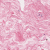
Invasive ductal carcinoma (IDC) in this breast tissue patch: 0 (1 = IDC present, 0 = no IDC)